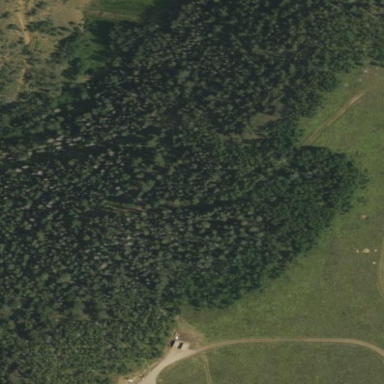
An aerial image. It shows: Dense evergreen needle-leaved woodland consisting of trees.